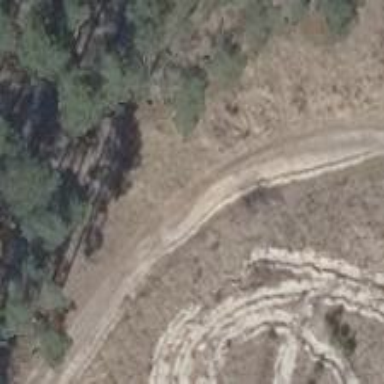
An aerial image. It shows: Dirt track road with grade 5 tracktype.